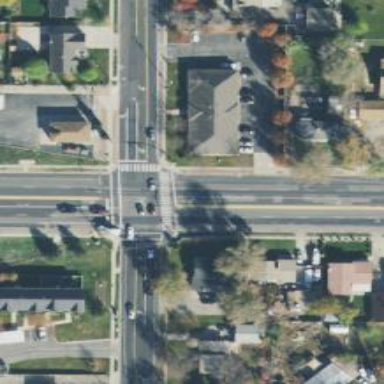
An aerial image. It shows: Crossing road.